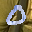
Label: 0